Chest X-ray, PA view. Patient: 34 years old, sex M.
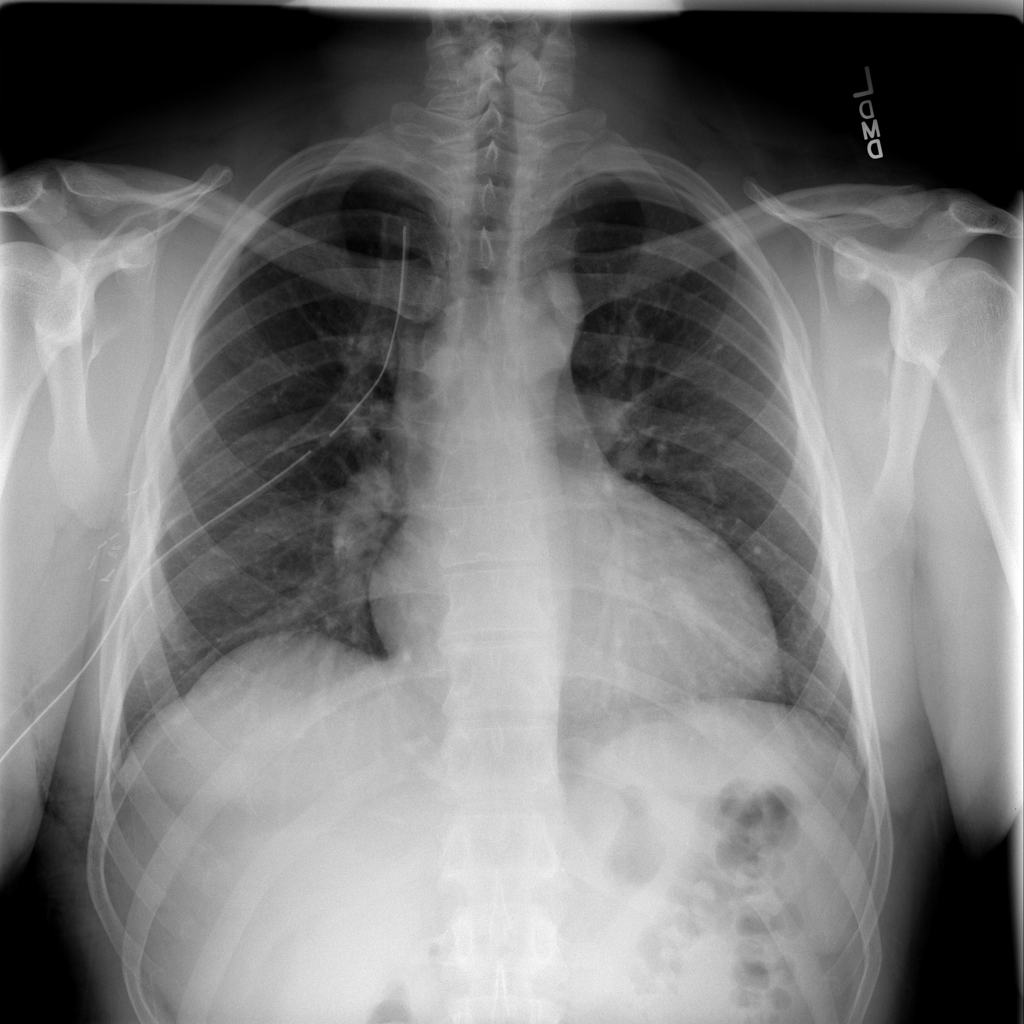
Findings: No Finding